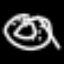
Label: donut